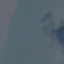
Label: SeaLake